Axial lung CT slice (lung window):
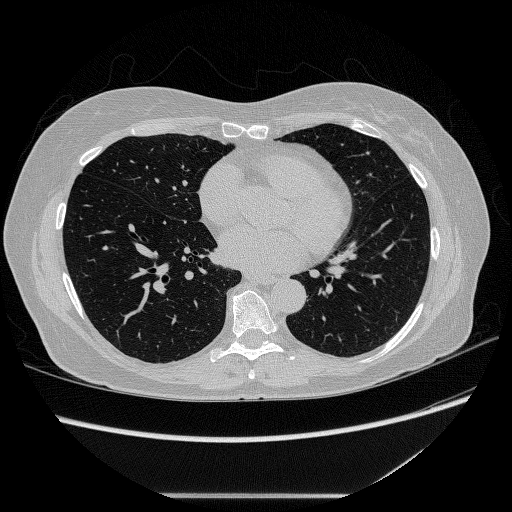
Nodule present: no